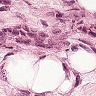
Metastatic tissue present: yes